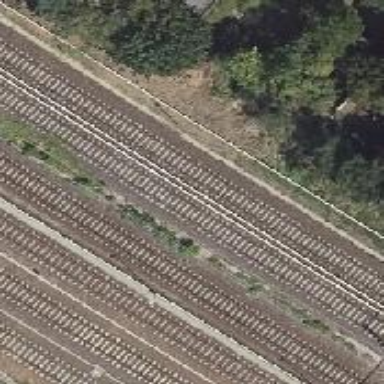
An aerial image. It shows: Railway milestone.